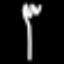
Label: fork